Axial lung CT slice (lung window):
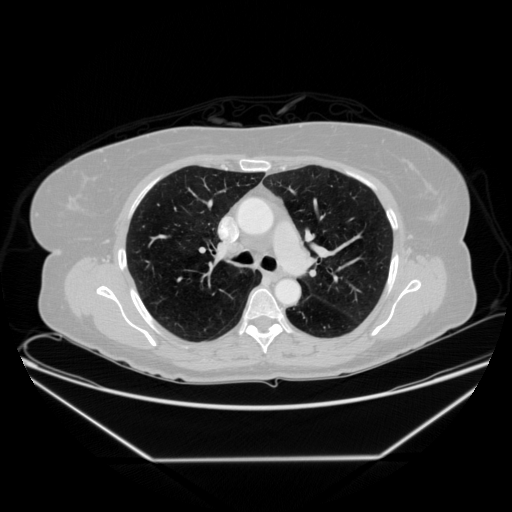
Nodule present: no